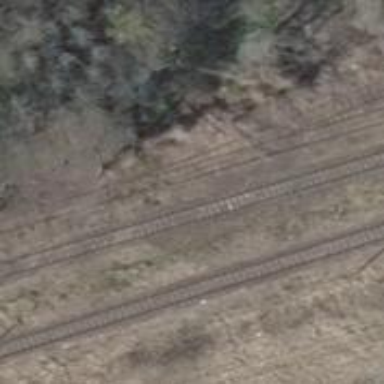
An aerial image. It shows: Railway switch.